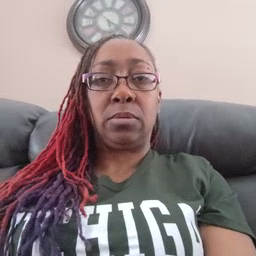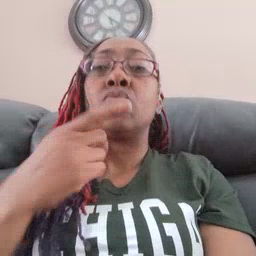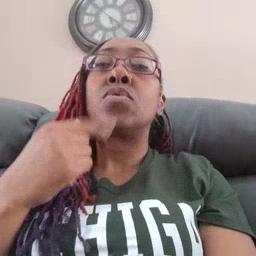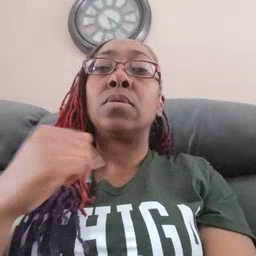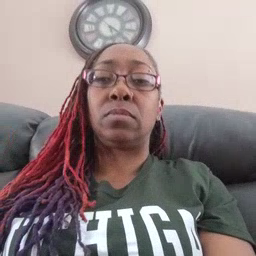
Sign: red